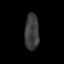
Tissue: skin
Cell type: Epithelial cells
Senescence score: 0.2558
Nuclear area (px): 506
Mean DAPI intensity: 59.725